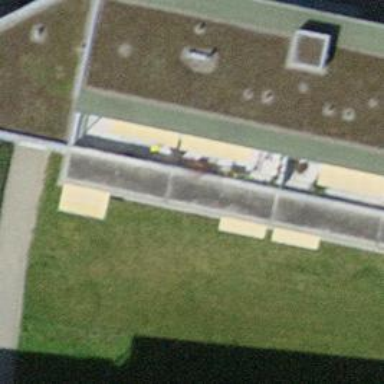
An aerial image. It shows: Apartment building with flat roof.